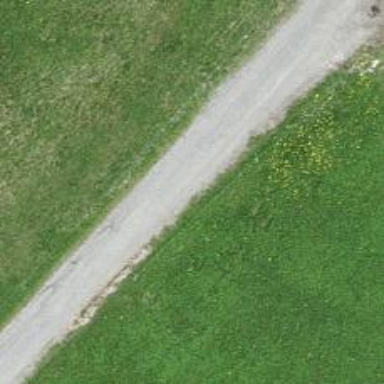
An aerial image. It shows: Gravel track with grade 2 tracktype.